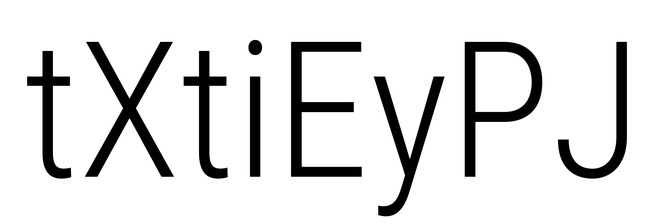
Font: Roboto_Condensed_Light